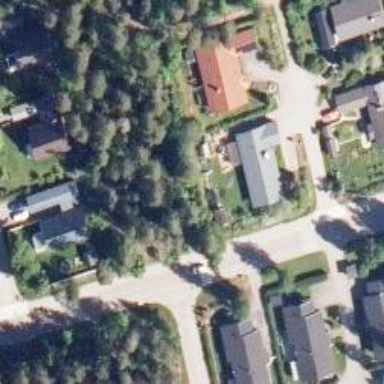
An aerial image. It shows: Charming neighbourhood.